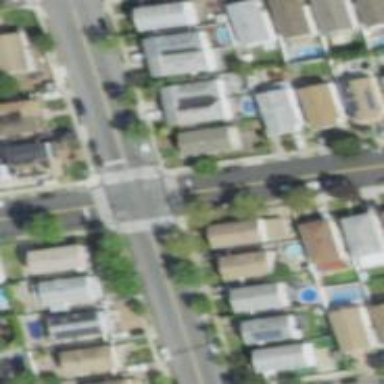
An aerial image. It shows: Residential road with asphalt surface and separate sidewalk.